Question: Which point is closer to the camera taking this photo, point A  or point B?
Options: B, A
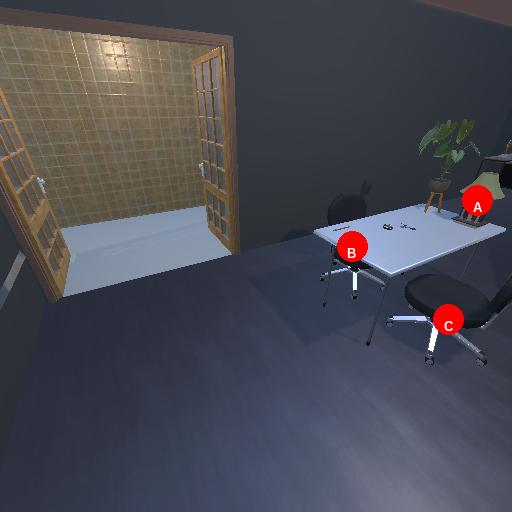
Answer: B